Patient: sex M, age 75
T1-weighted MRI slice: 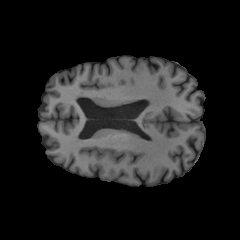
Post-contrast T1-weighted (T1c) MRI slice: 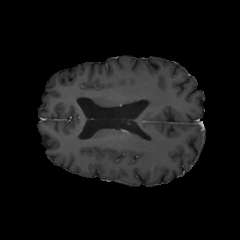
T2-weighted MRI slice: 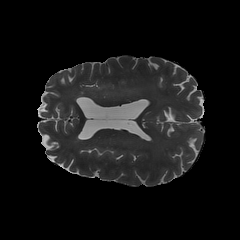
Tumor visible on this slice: no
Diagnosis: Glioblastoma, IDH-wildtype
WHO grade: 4